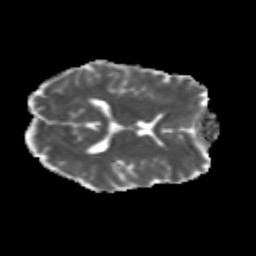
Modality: MD
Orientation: axial
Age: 24
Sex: female
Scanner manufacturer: siemens
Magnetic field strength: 3 T
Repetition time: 3.5 s
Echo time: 0.113 s